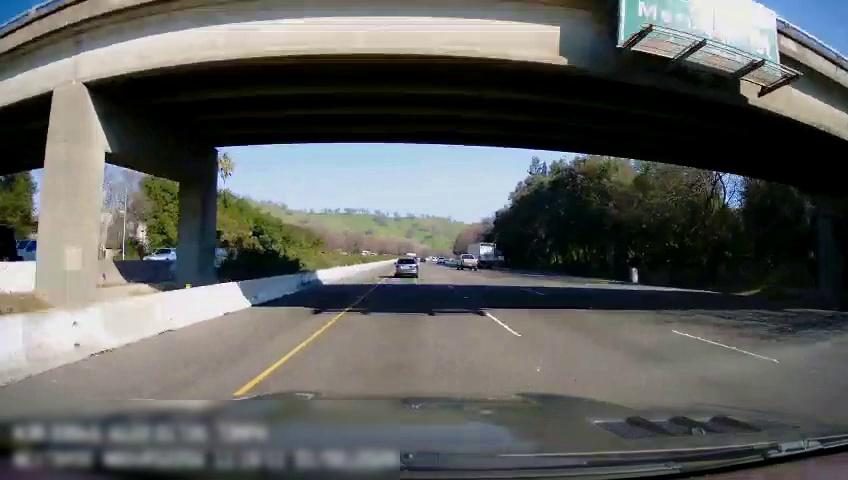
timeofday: Day
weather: Sunny
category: Drivable Space
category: Vehicles | Car
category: Vehicles | SUV
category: Vehicles | Car
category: Vehicles | Car
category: Vehicles | Truck
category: Vehicles | Truck
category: Vehicles | Truck
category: Vehicles | Truck
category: Vehicles | SUV
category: Lanes | Current Lane
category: Lanes | Current Lane
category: Lanes | Alternate Lane
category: Traffic | Signs